Question: I am using wordpress wp-admin to create the menu. It is under Appearance/menu.
I have a link that points to /members/ but what I really need is a link to /members/$logged_user...
For example /members/user_1 or /members/user_2.
How can I do that?
I dont know if it is important, but I am using buddypress plugin.

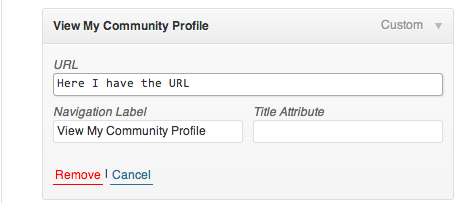
Answer: I have written a short script for adding dynamic buddypress links in wordpress menu. Hope it helps
I have added custom links in wordpress menu replacing username in link with --username--
example
<URL>
then add this code in function.php
'''
add_filter( 'nav_menu_link_attributes', 'menu_override', 10, 3 );
function menu_override( $atts, $item, $args ) {
$user = wp_get_current_user();
$newlink = str_replace("--username--", $user->user_login, $atts[href]);
$atts[href] = $newlink;
return $atts;
}
'''